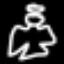
Label: angel